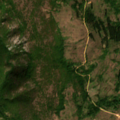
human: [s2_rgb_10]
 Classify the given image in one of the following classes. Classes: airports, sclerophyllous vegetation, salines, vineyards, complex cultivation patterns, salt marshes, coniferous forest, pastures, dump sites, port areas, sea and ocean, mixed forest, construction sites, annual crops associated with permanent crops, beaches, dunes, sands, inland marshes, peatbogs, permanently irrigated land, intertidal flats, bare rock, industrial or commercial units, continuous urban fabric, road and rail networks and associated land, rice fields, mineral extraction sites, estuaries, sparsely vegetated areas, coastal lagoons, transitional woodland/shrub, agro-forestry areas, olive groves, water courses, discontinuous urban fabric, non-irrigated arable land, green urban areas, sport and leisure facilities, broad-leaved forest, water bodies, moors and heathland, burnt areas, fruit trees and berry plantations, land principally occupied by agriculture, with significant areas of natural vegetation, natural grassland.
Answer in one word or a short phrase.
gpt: complex cultivation patterns, broad-leaved forest, transitional woodland/shrub